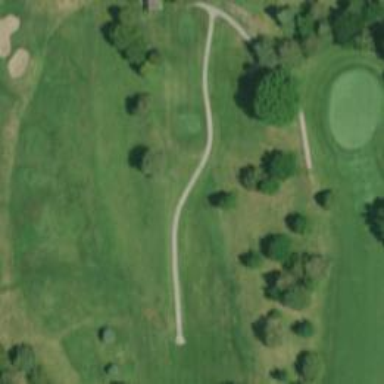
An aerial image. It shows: Pathway for golfing.